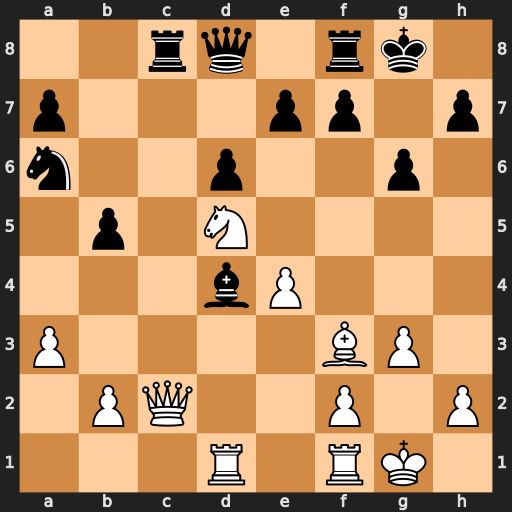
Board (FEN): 2rq1rk1/p3pp1p/n2p2p1/1p1N4/3bP3/P4BP1/1PQ2P1P/3R1RK1
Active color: w
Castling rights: -
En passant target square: -
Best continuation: Qxc8 Qxc8 Nxe7+ Kg7 Nxc8